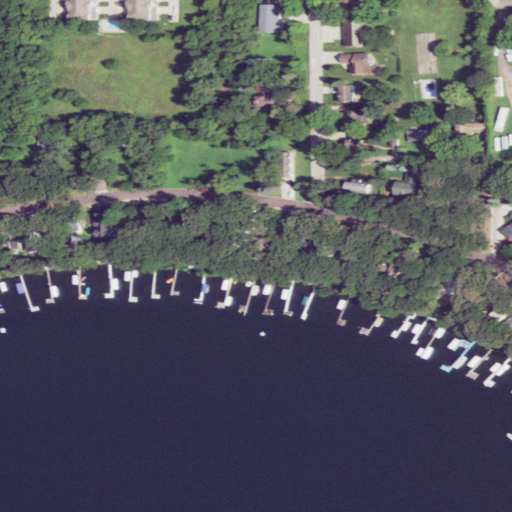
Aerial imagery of beach in Iowa named Des Moines Beach containing open water, mixed forest, open development, low intensity development, grassland, deciduous forest, medium intensity development, high intensity development, and herbaceous wetlands